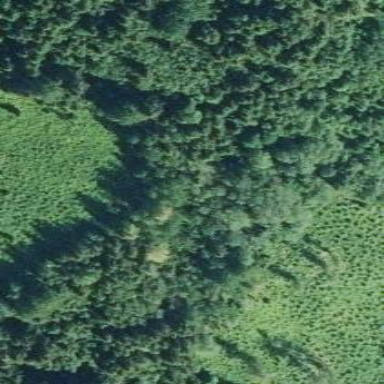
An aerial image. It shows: Serene woodland landscape.